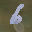
Label: 6